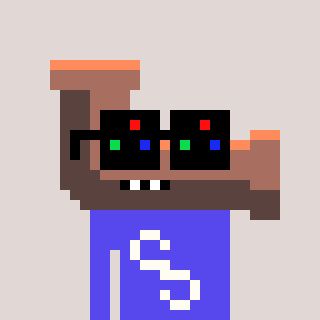
a pixel art character with square black sunglasses, a pipe-shaped head and a computerblue-colored body on a warm background